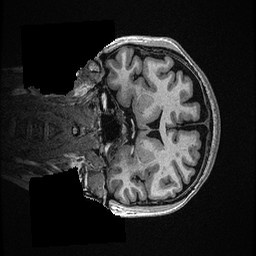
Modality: T1w
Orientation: coronal
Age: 49
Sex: female
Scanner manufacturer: ge
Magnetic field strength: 3 T
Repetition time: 0.006952 s
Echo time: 0.00292 s